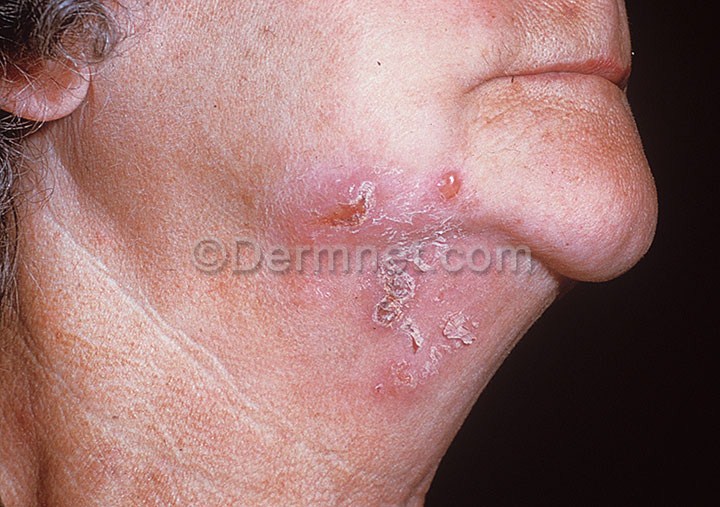
Disease: Bullous Disease Photos